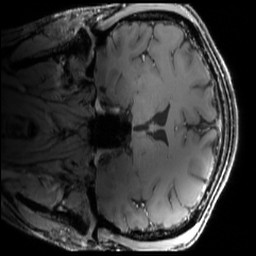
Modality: MP2RAGE
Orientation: coronal
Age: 30
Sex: male
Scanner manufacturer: siemens
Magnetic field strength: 6.98 T
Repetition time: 6 s
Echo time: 0.00283 s